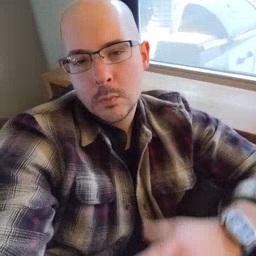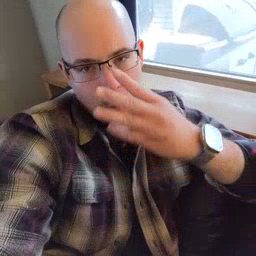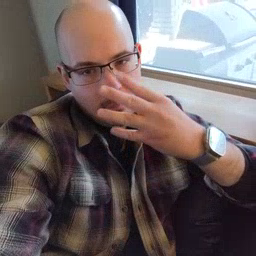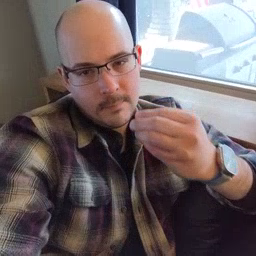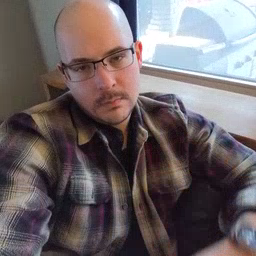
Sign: wolf